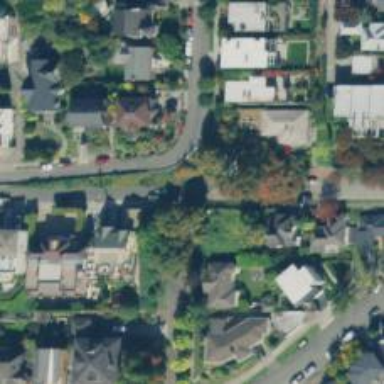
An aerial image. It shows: Residential road with separate sidewalk.